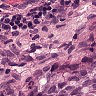
Metastatic tissue present: yes